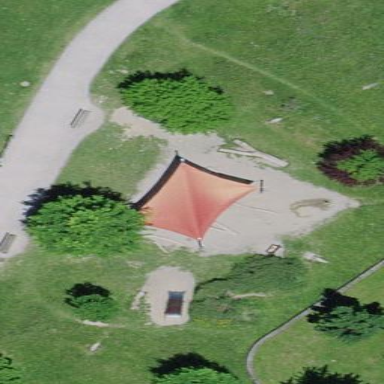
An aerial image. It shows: Sandpit at the playground.